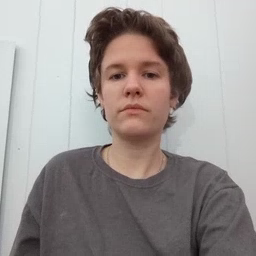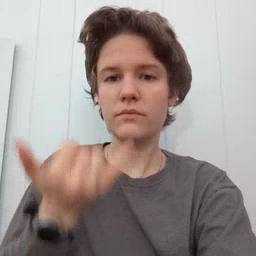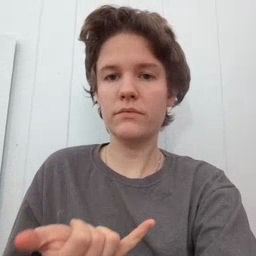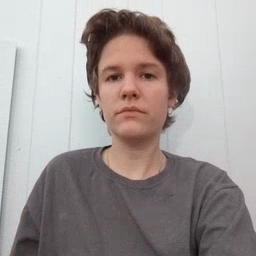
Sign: now